Question: '''
import React, { Component } from "react";
import {
Platform,
StyleSheet,
TextInput,
Text,
View,
Image,
ScrollView,
TouchableOpacity
} from "react-native";
import Svg, {
G,
Circle,
Rect,
Symbol,
Defs,
Use,
path
} from "react-native-svg";
import CardView from "react-native-cardview";
import GridView from "react-native-super-grid";
import { Actions } from "react-native-router-flux";
import Global from "./Global";
// import { KeyboardAvoidingView } from "react-native";
// import { KeyboardAwareView } from "react-native-keyboard-aware-view";
export default class Service extends Component<Props> {
state = {
data: []
};
componentDidMount() {
return fetch("http://stackoverflow.net/api/Values/GetServices/1", {
method: "POST",
headers: new Headers({
"Content-Type": "application/x-www-form-urlencoded" //
})
.then(response => response.json())
.then(responseJson => {
this.setState({
data: responseJson
});
})
.catch(error => {
console.error(error);
});
}
gotoallservice = () => {
let a = this.state.data[0].id;
let g = Global.getInstance();
g.setServiceId(a);
Actions.allservice();
};
render() {
return (
<View style={styles.container}>
{/* <KeyboardAwareView animated={true}> */}
<View style={styles.Banner}>
<View style={styles.bannercontent}>
<Image
source={require("./Image/token.png")}
style={{ width: 50, height: 50, alignItems: "center" }}
/>
<View style={{ flexDirection: "column" }}>
<Text
style={{
color: "white",
marginStart: 30,
fontSize: 23,
fontWeight: "bold"
}}
>
CHOOSE THE {"
"}
SERVICE
</Text>
<Text style={{ color: "white", marginStart: 30, fontSize: 17 }}>
select the service you wish to generate
{"
"}
the token number for
</Text>
</View>
</View>
</View>
<View style={styles.Content}>
<GridView
itemDimension={130}
items={this.state.data}
style={styles.gridView}
renderItem={item => (
<CardView
style={{
flex: 1,
flexDirection: "row",
alignItems: "center",
justifyContent: "center"
}}
cardElevation={5}
cardMaxElevation={5}
cornerRadius={5}
>
<TouchableOpacity onPress={this.gotoallservice}>
<View style={[styles.itemContainer]}>
<Text style={styles.itemName}>{item.serviceName}</Text>
</View>
</TouchableOpacity>
</CardView>
)}
/>
</View>
{/* </KeyboardAwareView> */}
</View>
);
}
}
'''

i am using grid view and populating it using Post Method now i want to display id by position of grid using alert and now On Press I need data related to particular row... as we do in android we get data by position...
i use let a = this.state.data[0].id;
its give id of 1st item itself i need to show id as per position
please help me to solve
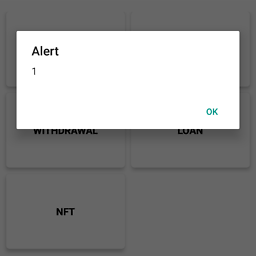
Answer: You can use <URL> to retain the position of the item being selected.
2 changes are required in your code
First, Change the 'gotoallservice' as
'''
gotoallservice = (index) => () => {
let a = this.state.data[index].id;
...
}
'''
Secondly, change the 'renderItem' of 'GridView' component to take 'itemIndex' parameter and 'onPress' handler in 'TouchableOpacity'
'''
renderItem={(item, sectionID, rowID, itemIndex) => (
<CardView
...
<TouchableOpacity onPress={this.gotoallservice(itemIndex)}>
<View style={[styles.itemContainer]}>
...
</View>
</TouchableOpacity>
</CardView>)
}
'''
Hope this will help!